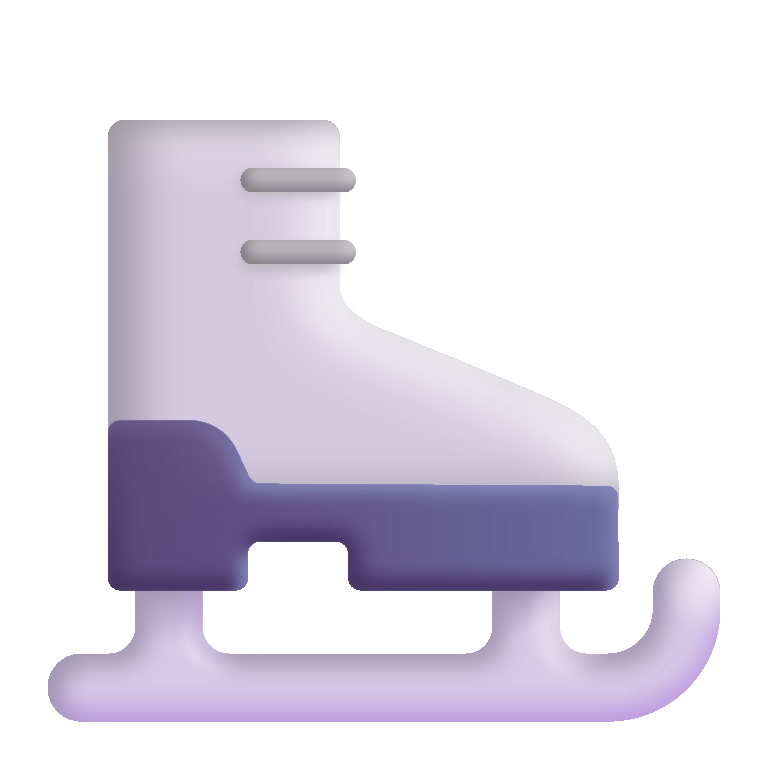
ice skate color